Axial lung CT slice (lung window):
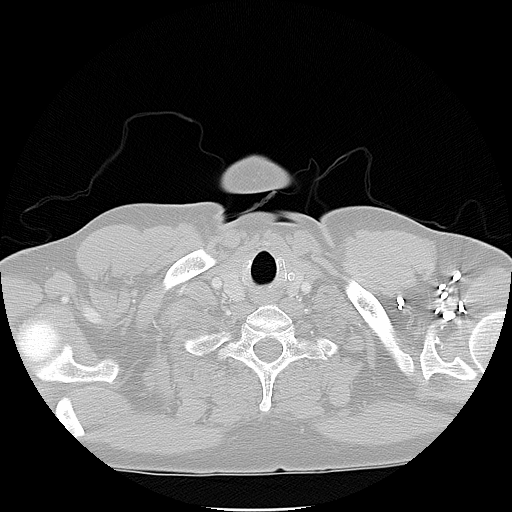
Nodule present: no